Field crop: maize
Growth stage: 1
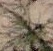
Species: salsola